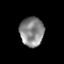
Tissue: prostate
Cell type: Endothelial cells
Senescence score: 0.336
Nuclear area (px): 690
Mean DAPI intensity: 135.238